Field crop: maize
Growth stage: 2
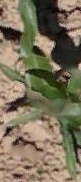
Species: maize